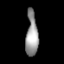
Tissue: lung
Cell type: Endothelial cells
Senescence score: 0.6186
Nuclear area (px): 524
Mean DAPI intensity: 153.281